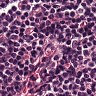
Metastatic tissue present: no